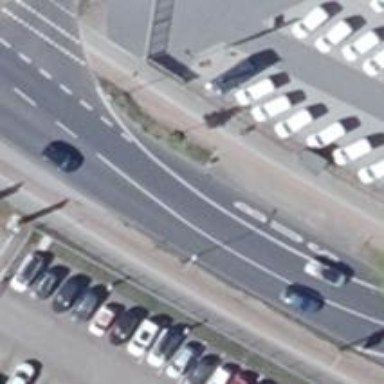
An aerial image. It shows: Public transport stop position.